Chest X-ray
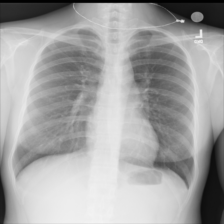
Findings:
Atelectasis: negative
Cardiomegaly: negative
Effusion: negative
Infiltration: negative
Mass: negative
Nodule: negative
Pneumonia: negative
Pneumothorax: negative
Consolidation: negative
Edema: negative
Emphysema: negative
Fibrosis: negative
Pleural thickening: negative
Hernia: negative